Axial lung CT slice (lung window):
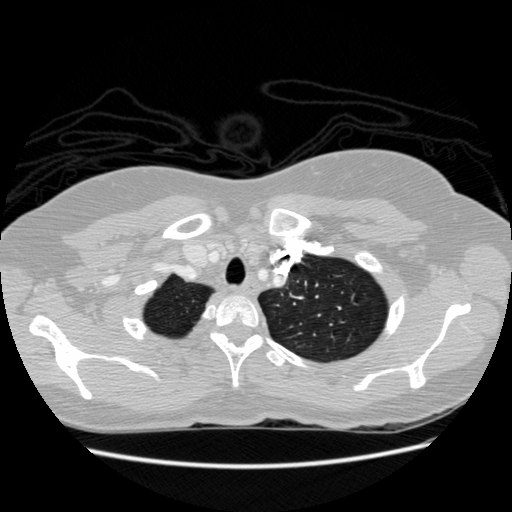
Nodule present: no